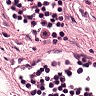
Metastatic tissue present: no